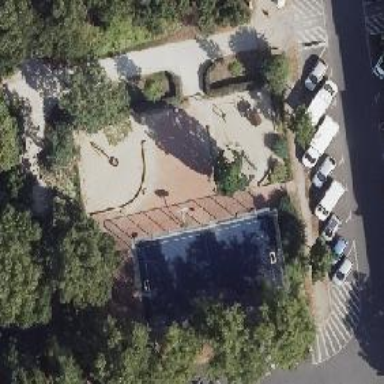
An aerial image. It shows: Playground featuring water elements.